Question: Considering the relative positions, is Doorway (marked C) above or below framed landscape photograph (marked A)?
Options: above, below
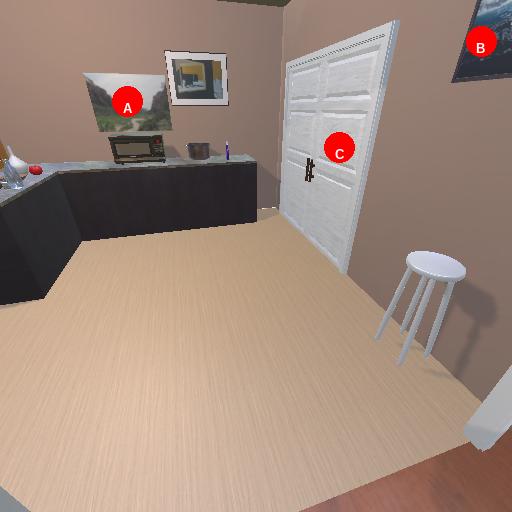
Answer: above